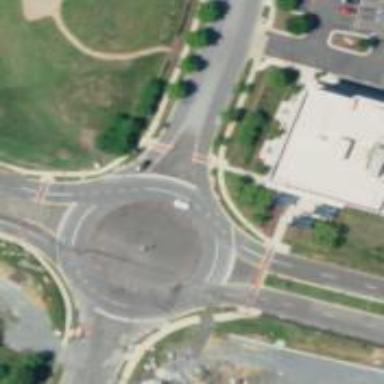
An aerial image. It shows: Roundabout at tertiary road junction.